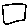
Label: square